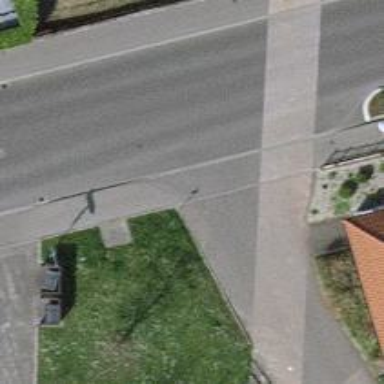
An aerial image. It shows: Driveway with sidewalk.